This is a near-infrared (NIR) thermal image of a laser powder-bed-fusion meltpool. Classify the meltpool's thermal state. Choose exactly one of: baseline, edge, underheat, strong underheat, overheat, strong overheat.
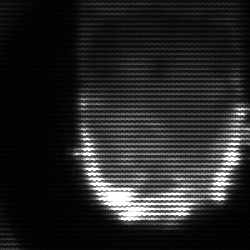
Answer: baseline